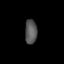
Tissue: lung
Cell type: Endothelial cells
Senescence score: 0.5848
Nuclear area (px): 292
Mean DAPI intensity: 85.962